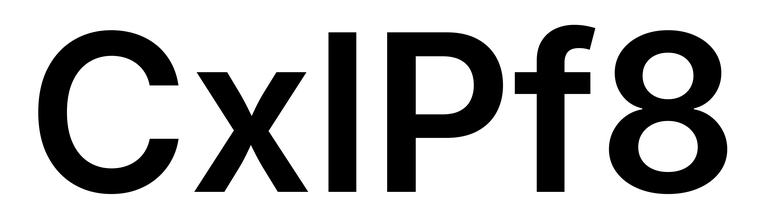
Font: Inter_SemiBold